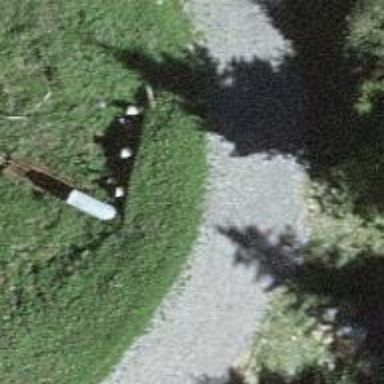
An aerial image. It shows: Culvert tunnel.